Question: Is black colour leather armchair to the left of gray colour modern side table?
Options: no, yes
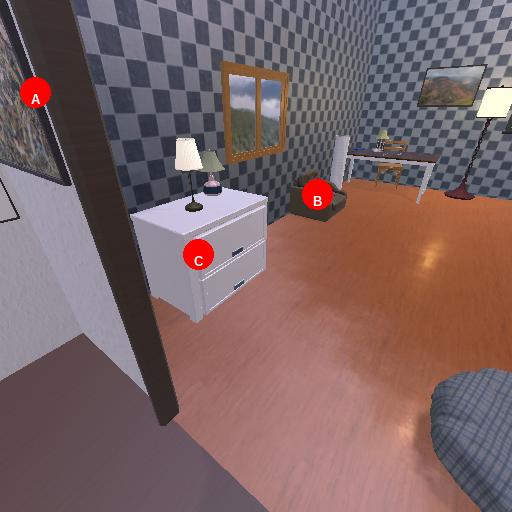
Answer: no